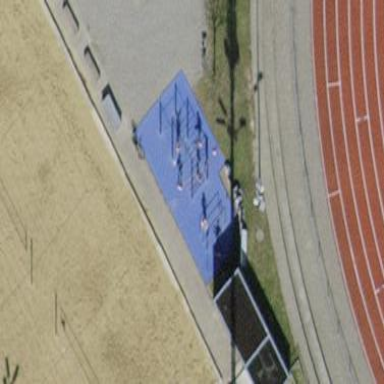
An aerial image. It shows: Pitch for leisure activities.